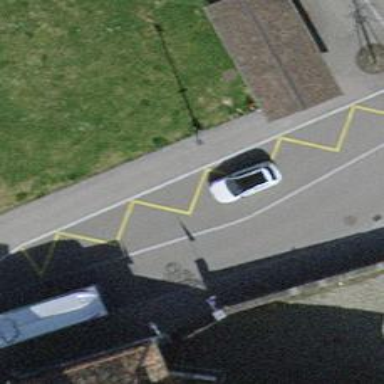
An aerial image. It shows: Platform for public transport on the road.